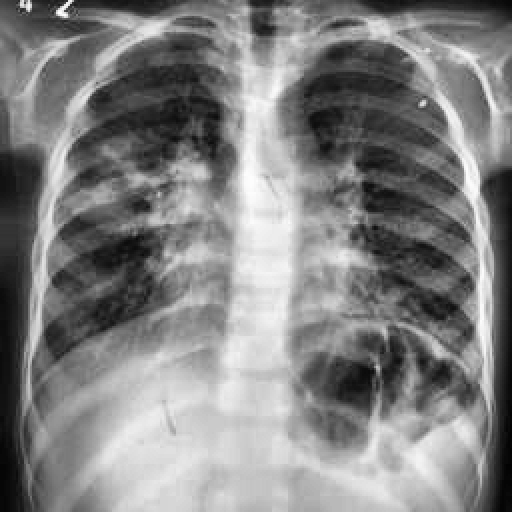
Finding: TUBERCULOSIS